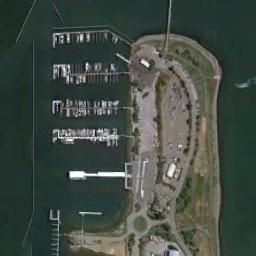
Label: harbor